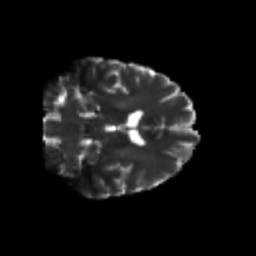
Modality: T2w
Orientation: coronal
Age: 24
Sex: male
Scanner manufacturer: siemens
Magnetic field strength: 3 T
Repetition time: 3.5 s
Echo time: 0.125 s